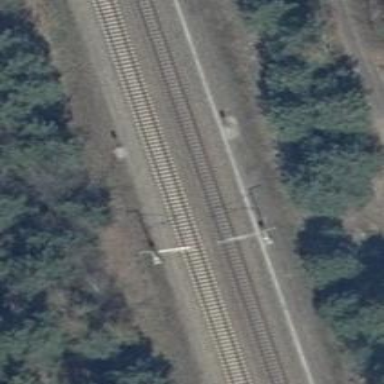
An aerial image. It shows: Milestone along the railway with catenary mast.